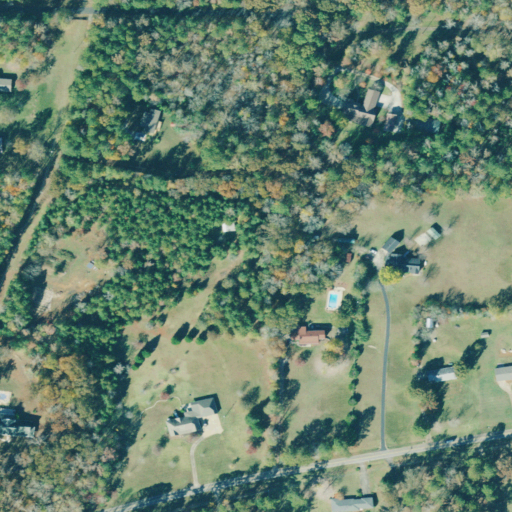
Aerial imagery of mountain in Georgia named Jones Hill containing deciduous forest, pasture, evergreen forest, open development, low intensity development, grassland, shrub, medium intensity development, and mixed forest